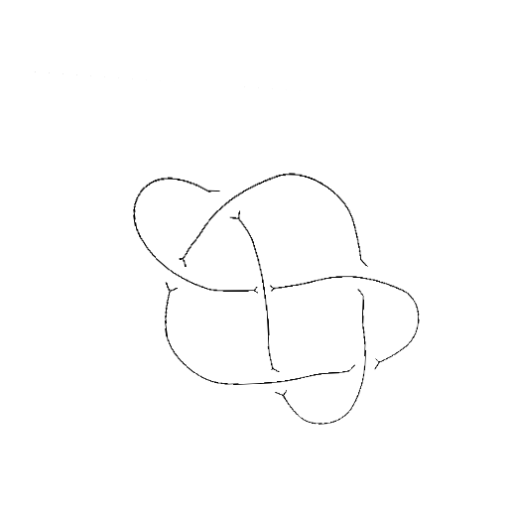
Crossing number: 6